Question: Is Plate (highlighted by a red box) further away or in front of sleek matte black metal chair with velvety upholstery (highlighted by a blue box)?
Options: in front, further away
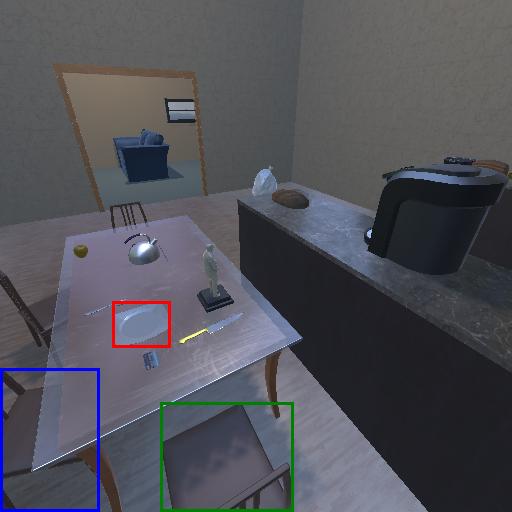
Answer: in front